Question: The cells in my TableViewController are populated from an NSMutableArray property - .
'''
@interface MenuViewController : UITableViewController <JSONURLConnectionDelegate>
@property (nonatomic,strong) JSONURLConnection *jsonConnection;
@property (nonatomic,strong) NSURL *jsonURL;
@property (nonatomic,strong) DataBase *db;
@property (nonatomic,strong) NSString *sel_category;
@property int categoryCount;
@property (nonatomic,strong) NSMutableArray *itemList;
@end
'''
When the TableViewController is loaded, a method is called to pull a list from my SQLite database. Once that list is pulled, it's parsed and saved as the NSMutableArray property, the TableView data is reloaded, thus populating the cells dynamically.
Depending on which cell is selected determines what new list is pulled from the sqlite database and then saved to the destination controller's itemList property.
Since the number of segues down the Navigation stack vary and are dependent on what cells are selected, I am reloading the same TableViewController by doing a self segue and carrying over the new NSDictionary property.

Everything works great when I segue down the stack. The problem is when I hit the back button to go back up the stack and then try to go back down again. The issue seems to be with the original properties no longer being accessible when I go back up the navigation stack to a previously loaded view controller. Has anyone else had this problem and know of a solution? I am guessing it's because I need to have a new instance of my TableViewController class passed down the stack more dynamically and I'm not doing it correctly. Here is my segue code:
'''
#pragma mark - Table view delegate
- (void)tableView:(UITableView *)tableView didSelectRowAtIndexPath:(NSIndexPath *)indexPath
{
NSDictionary *item = [self.itemList objectAtIndex:indexPath.row];
NSData *jsonData = [[item objectForKey:@"child_categories"] dataUsingEncoding:NSUTF8StringEncoding];
NSArray *child_categories = [NSJSONSerialization JSONObjectWithData:jsonData options:NSJSONReadingMutableContainers error:nil];
self.categoryCount = [child_categories count];
self.sel_category = [item objectForKey:@"id"];
NSString *sql = [[NSString alloc]initWithFormat:@"WHERE parent_category_id = %@ ORDER BY name ASC", _sel_category];
self.itemList = [self.db getItemsFrom:@"product_category" where:sql];
if ([child_categories count] > 0)
{
[self performSegueWithIdentifier:@"segue1" sender:self];
}
else if([child_categories count] == 0)
{
[self performSegueWithIdentifier:@"segue2" sender:self];
}
}
-(void) prepareForSegue:(UIStoryboardSegue *)segue sender:(id)sender
{
if([segue.identifier isEqualToString:@"segue1"])
{
MenuViewController *mvc = [segue destinationViewController];
mvc.jsonConnection = self.jsonConnection;
mvc.db = self.db;
mvc.sel_category = self.sel_category;
mvc.categoryCount = self.categoryCount;
mvc.itemList = self.itemList;
NSLog(@"Segue1");
}
else if([segue.identifier isEqualToString:@"segue2"])
{
NSLog(@"Segue2");
}
}
- (BOOL)shouldPerformSegueWithIdentifier:(NSString *)identifier sender:(id)sender
{
//ignore segue from cell since we we are calling manually in didSelectRowAtIndexPath
return (sender == self);
}
'''
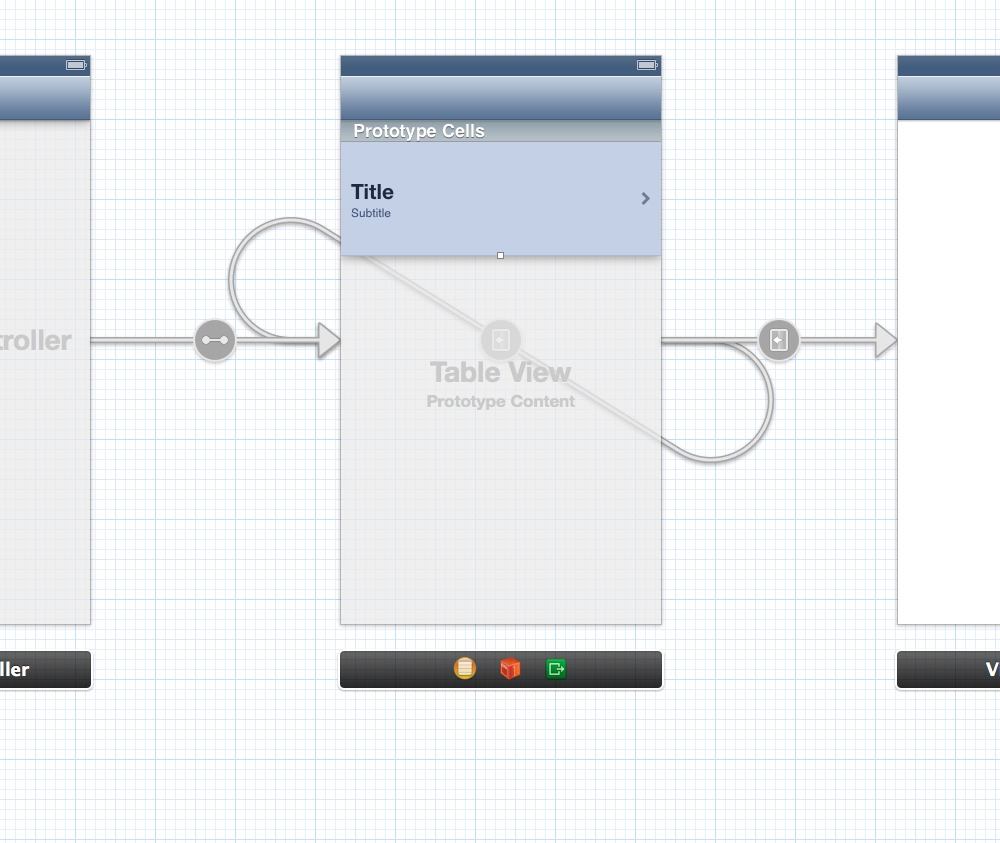
Answer: I needed to add a second property called selectedItemList.
'''
@interface MenuViewController : UITableViewController <JSONURLConnectionDelegate>
@property (nonatomic,strong) JSONURLConnection *jsonConnection;
@property (nonatomic,strong) NSURL *jsonURL;
@property (nonatomic,strong) DataBase *db;
@property (nonatomic,strong) NSString *sel_category;
@property int categoryCount;
@property (nonatomic,strong) NSMutableArray *itemList;
@property (nonatomic,strong) NSMutableArray *selectedItemList;
@end
'''
The is created when a cell is selected instead of changing the current itemList property.
'''
NSString *sql = [[NSString alloc]initWithFormat:@"WHERE parent_category_id = %@ ORDER BY name ASC", _sel_category];
self.selectedItemList = [self.db getItemsFrom:@"product_category" where:sql];
'''
Pass that property to the new TableViewController instead.
'''
-(void) prepareForSegue:(UIStoryboardSegue *)segue sender:(id)sender
{
if([segue.identifier isEqualToString:@"segue1"])
{
MenuViewController *mvc = [segue destinationViewController];
mvc.jsonConnection = self.jsonConnection;
mvc.db = self.db;
mvc.sel_category = self.sel_category;
mvc.categoryCount = self.categoryCount;
mvc.itemList = self.selectedItemList;
NSLog(@"Segue1");
}
else if([segue.identifier isEqualToString:@"segue2"])
{
NSLog(@"Segue2");
}
}
'''